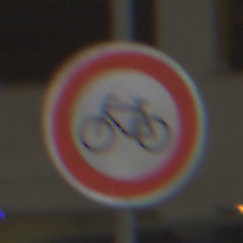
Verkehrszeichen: VerbotRadverkehr
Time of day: Midday
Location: Roofed (Urban)
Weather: Overcast
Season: NotSpecified
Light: Artificial